Here is the continuous-wavelet rendering of a rotor kit's vibration signal. Diagnose the rotating machine from this image, choosing from: normal, misalignment, unbalance, looseness.
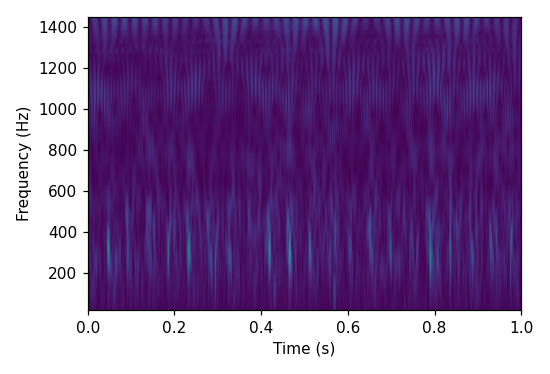
Answer: looseness